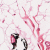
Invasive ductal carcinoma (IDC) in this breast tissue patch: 0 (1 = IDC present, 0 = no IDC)